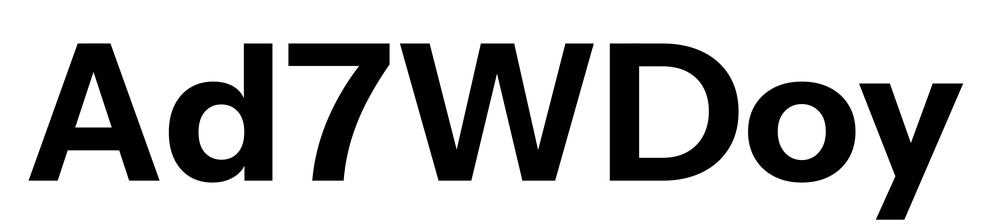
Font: InstrumentSans_Bold